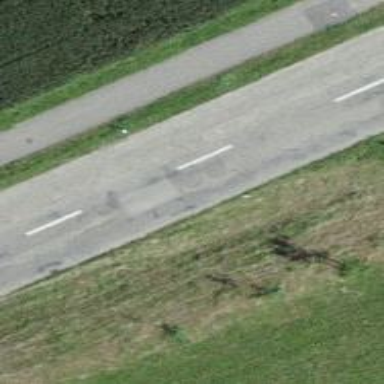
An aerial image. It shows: Tertiary road with cycle track on the left side.